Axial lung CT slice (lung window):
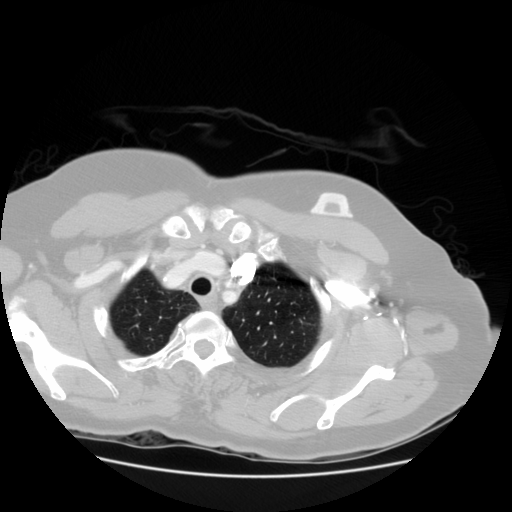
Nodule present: no